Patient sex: M
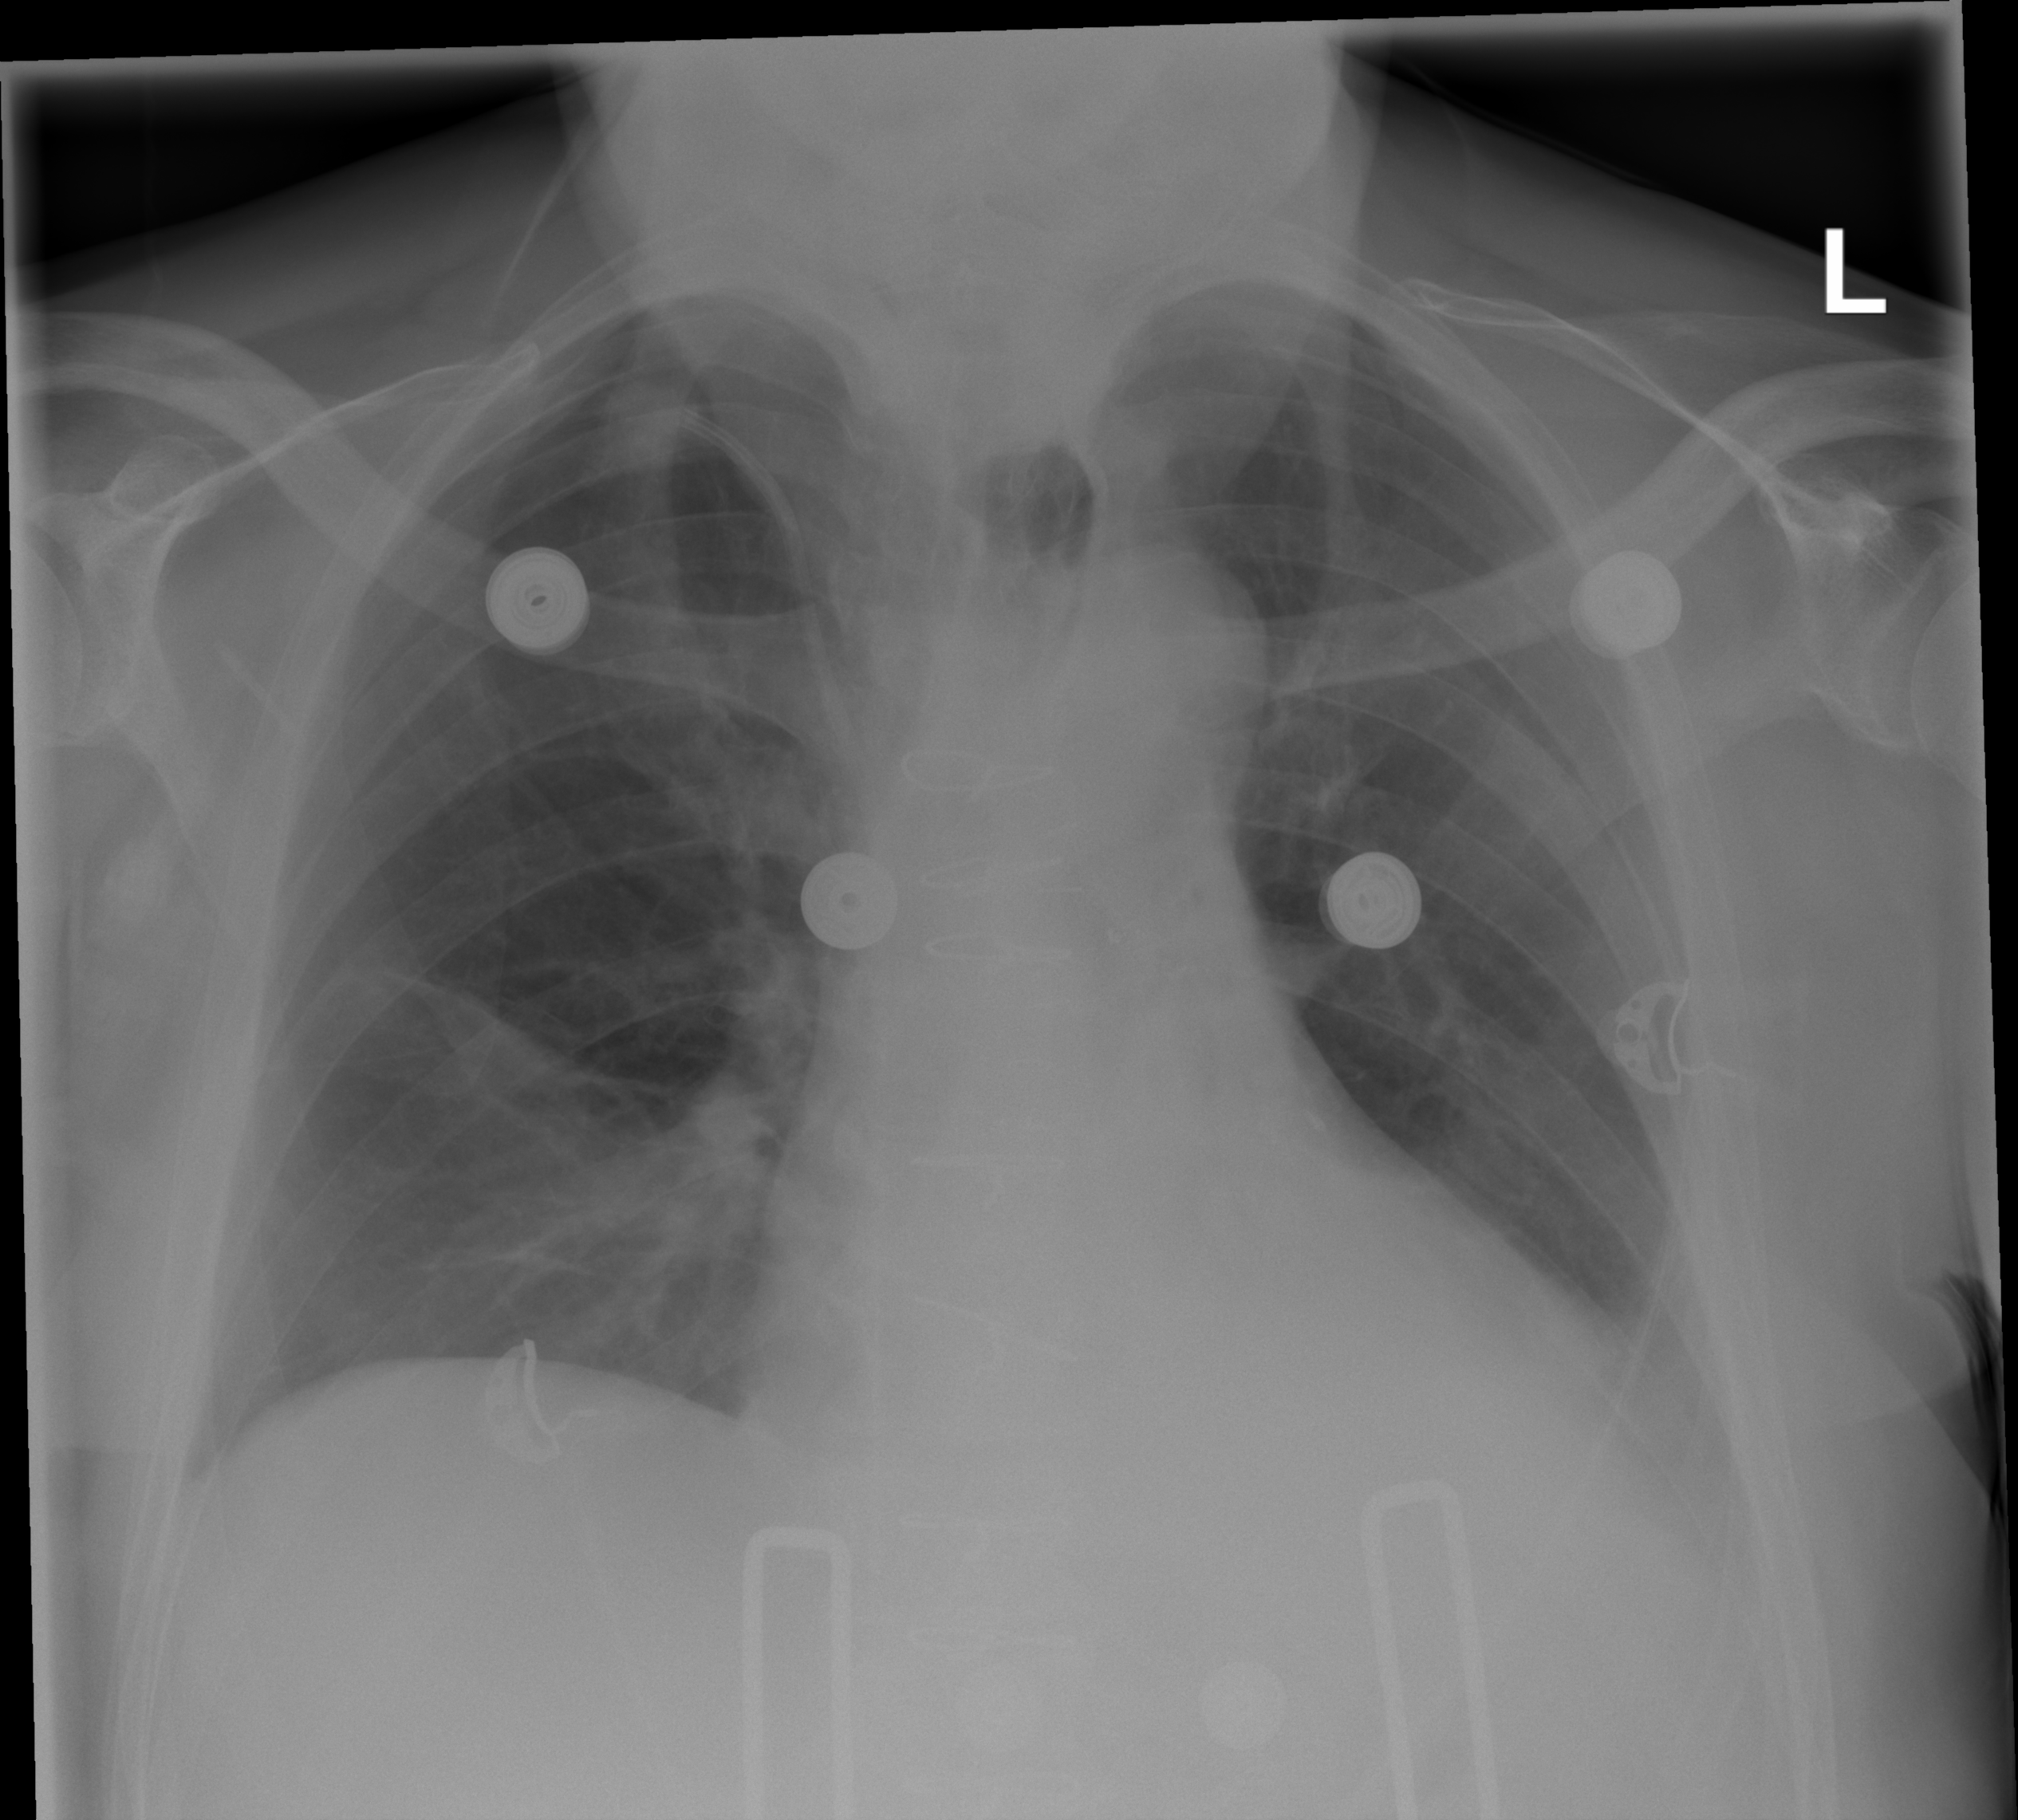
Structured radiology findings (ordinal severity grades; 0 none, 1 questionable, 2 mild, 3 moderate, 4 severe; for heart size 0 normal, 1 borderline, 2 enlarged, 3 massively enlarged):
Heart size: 2
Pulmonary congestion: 0
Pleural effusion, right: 0
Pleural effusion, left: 2
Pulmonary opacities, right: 0
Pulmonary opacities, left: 0
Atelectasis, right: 2
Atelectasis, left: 0